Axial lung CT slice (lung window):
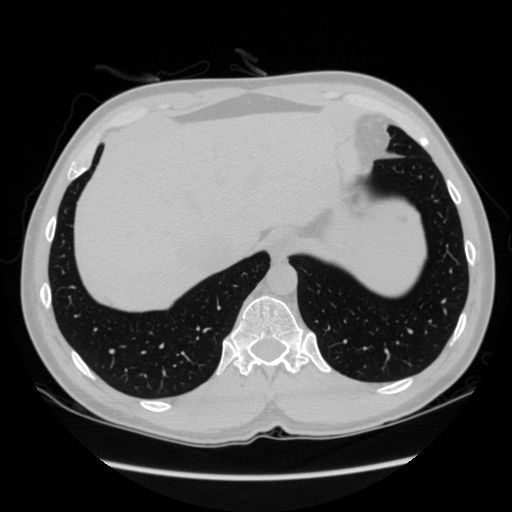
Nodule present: no